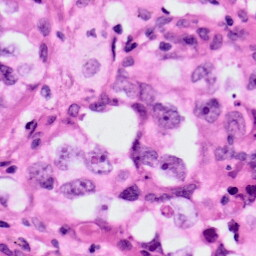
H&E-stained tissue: Lung